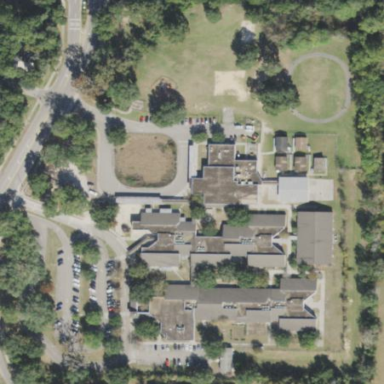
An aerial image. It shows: School.